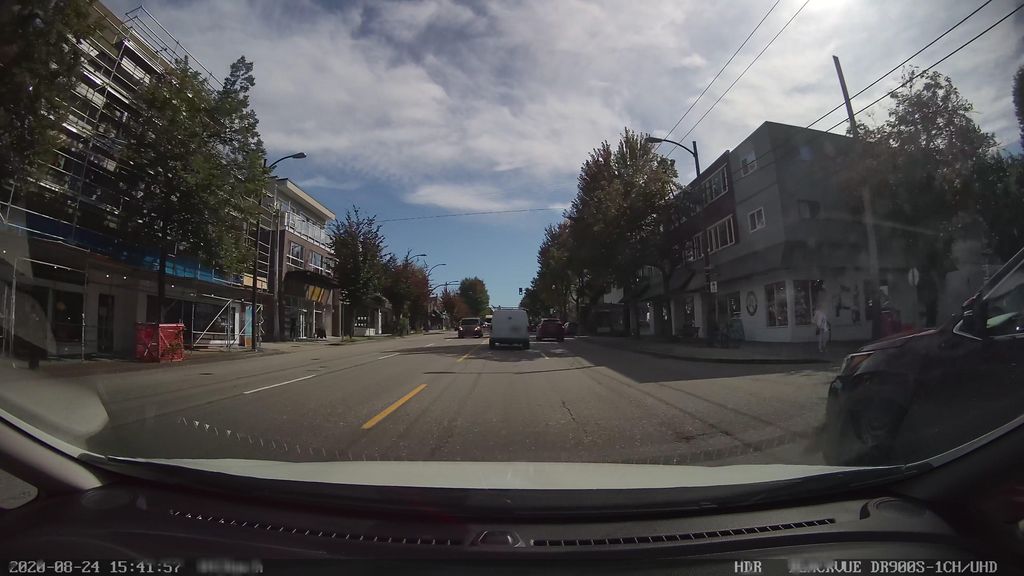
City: vancouver